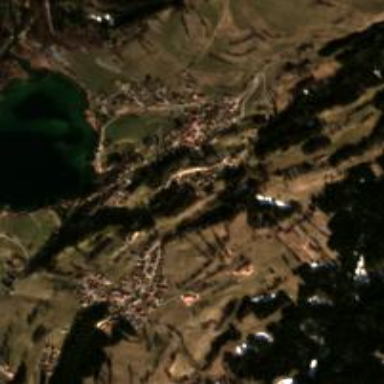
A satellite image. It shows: Small hamlet.